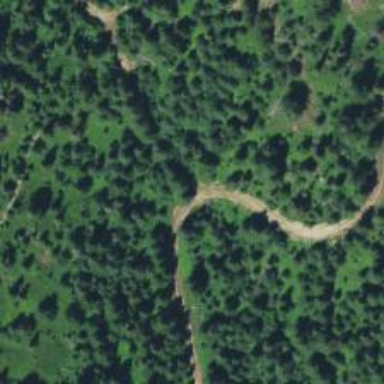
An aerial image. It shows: Path.